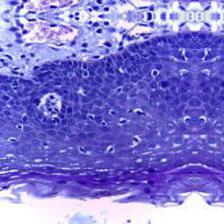
Diagnosis: Normal